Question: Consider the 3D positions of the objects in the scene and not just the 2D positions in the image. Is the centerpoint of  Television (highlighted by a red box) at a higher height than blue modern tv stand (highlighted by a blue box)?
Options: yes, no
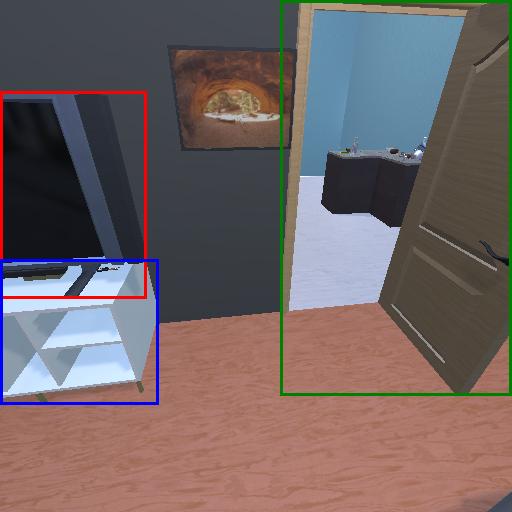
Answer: yes